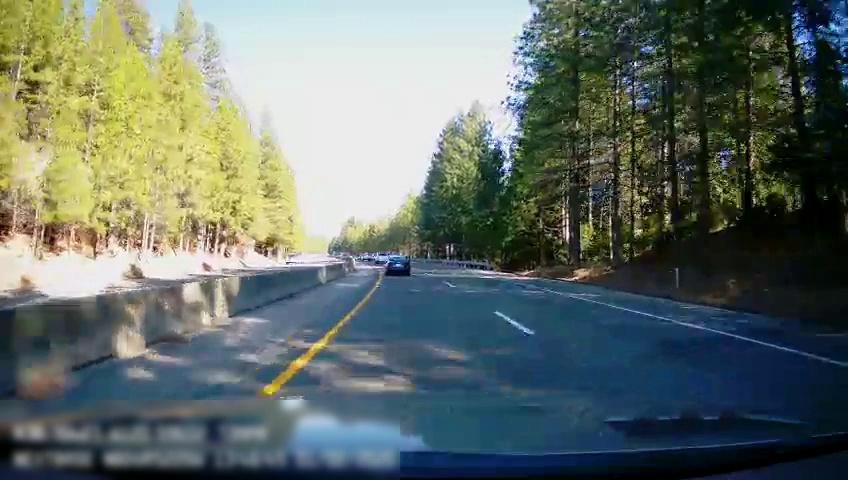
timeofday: Day
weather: Sunny
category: Drivable Space
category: Drivable Space
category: Vehicles | Car
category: Vehicles | Car
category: Lanes | Current Lane
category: Lanes | Current Lane
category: Lanes | Alternate Lane